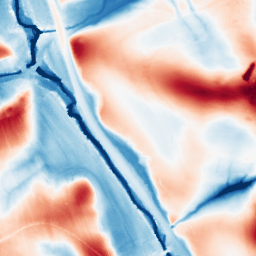
Category: edge_preserving
Decomposition family: guided
Decomposition parameters: radius: 32
eps: 0.001
Upsampling method: quadratic
Upsampling parameters: scale: 8
Upsampling scale: 8